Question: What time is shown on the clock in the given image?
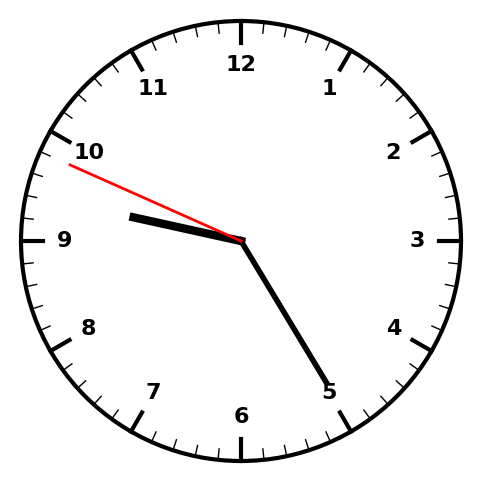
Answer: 09:24:49